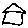
Label: house